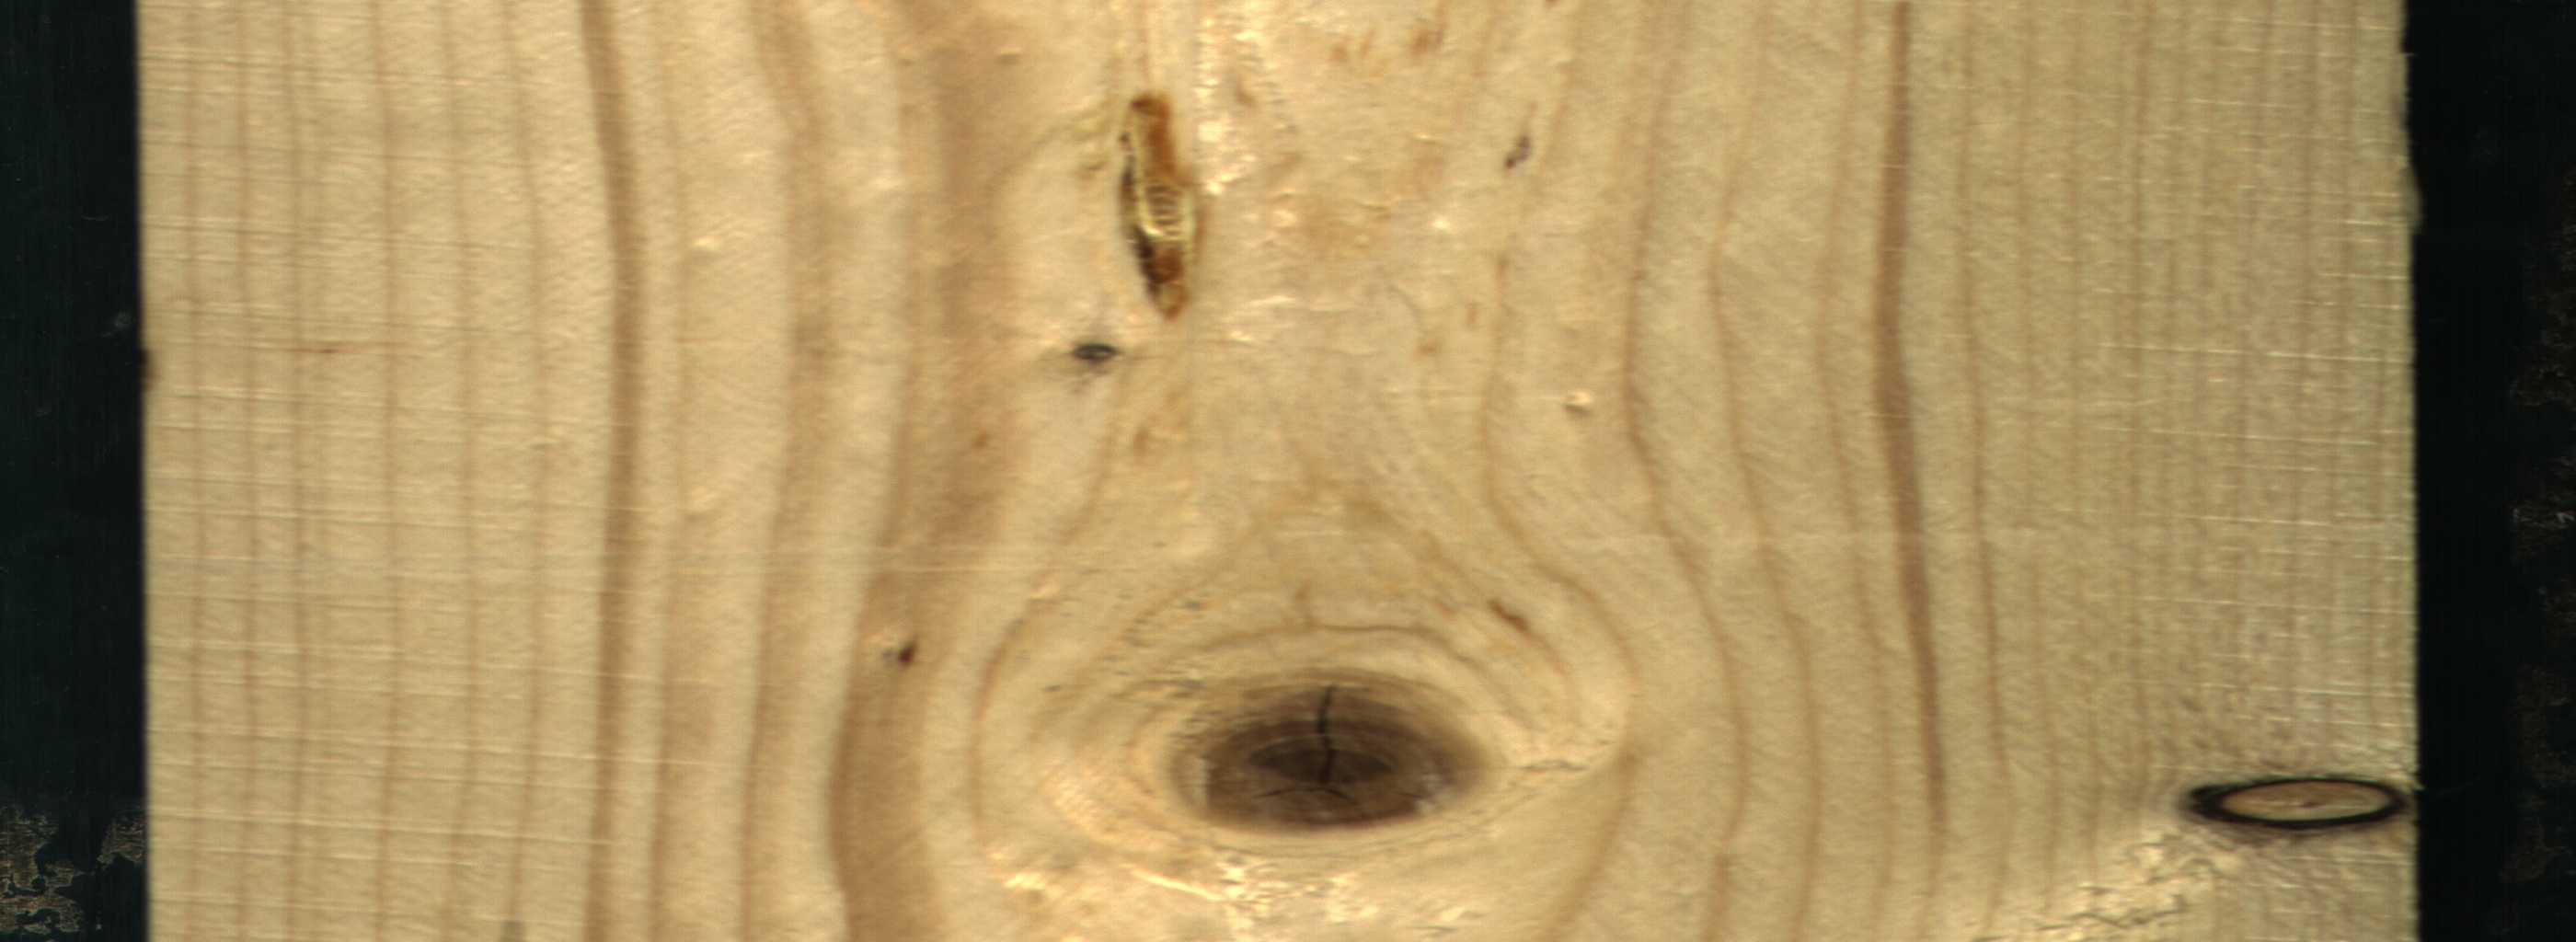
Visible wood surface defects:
resin
knot_with_crack
Dead_Knot